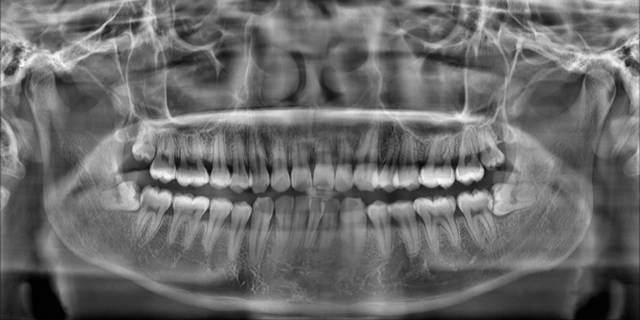
adult